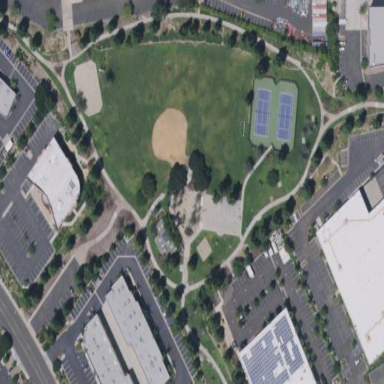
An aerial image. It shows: Lovely park for leisure and relaxation.